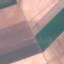
Label: AnnualCrop